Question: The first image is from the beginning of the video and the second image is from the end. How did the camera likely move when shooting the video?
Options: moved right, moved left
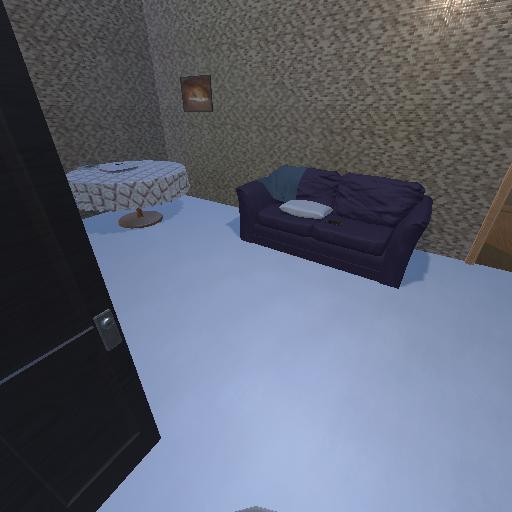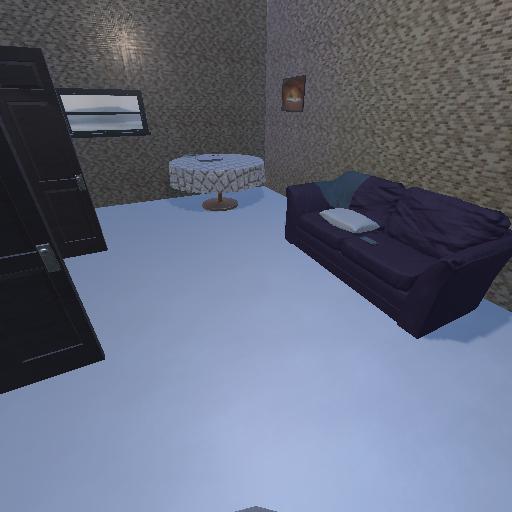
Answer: moved right